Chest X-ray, AP view. Patient: 53 years old, sex M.
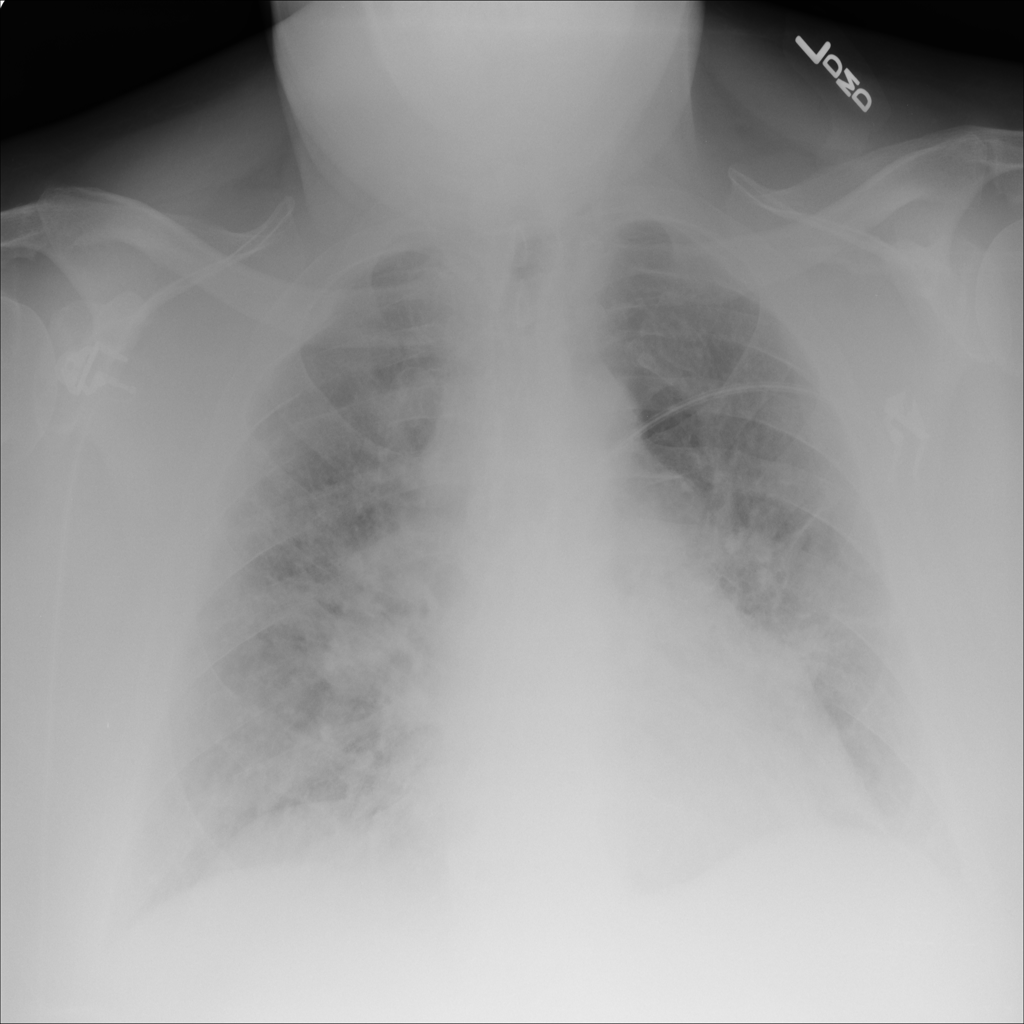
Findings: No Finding